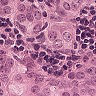
Metastatic tissue present: yes